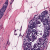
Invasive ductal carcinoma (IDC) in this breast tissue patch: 0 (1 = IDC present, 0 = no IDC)